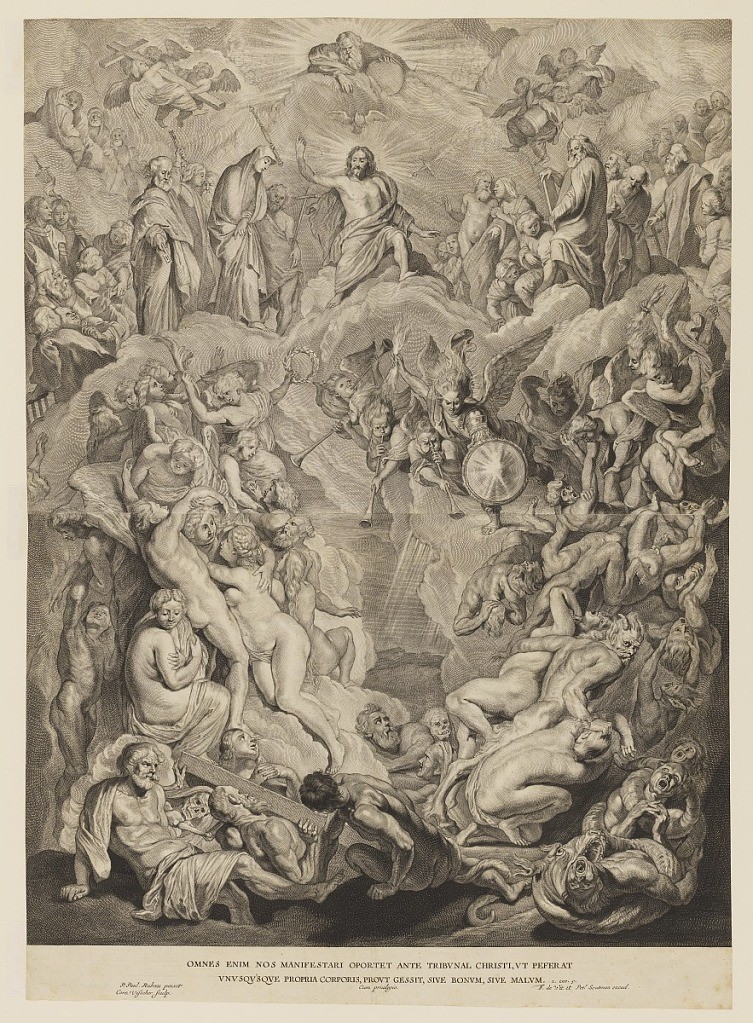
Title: The Last Judgment
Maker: Frederick de Wit, Dutch, active 1725 - 1775
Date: ca. 1650
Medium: Engraving on paper
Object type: Print
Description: Christ, with God the Father and the Dove of the Spirit are enthroned on clouds, while the Saints and Apostles are ranged at either side. Below, angels with trumpets and the elect and damned.